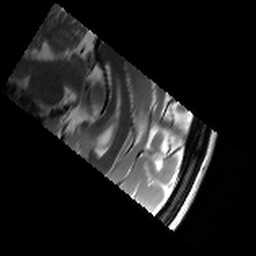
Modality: T2w
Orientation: sagittal
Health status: healthy
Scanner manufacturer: siemens
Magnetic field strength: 3 T
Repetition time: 8.02 s
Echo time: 0.08 s